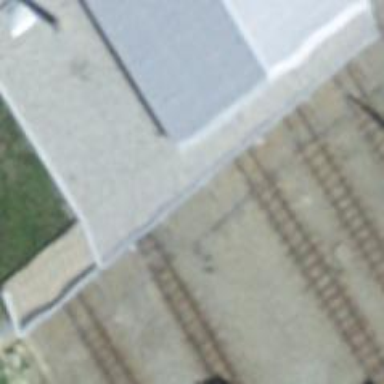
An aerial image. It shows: Narrow-gauge railway in service yard. The railway is electrified with contact line.